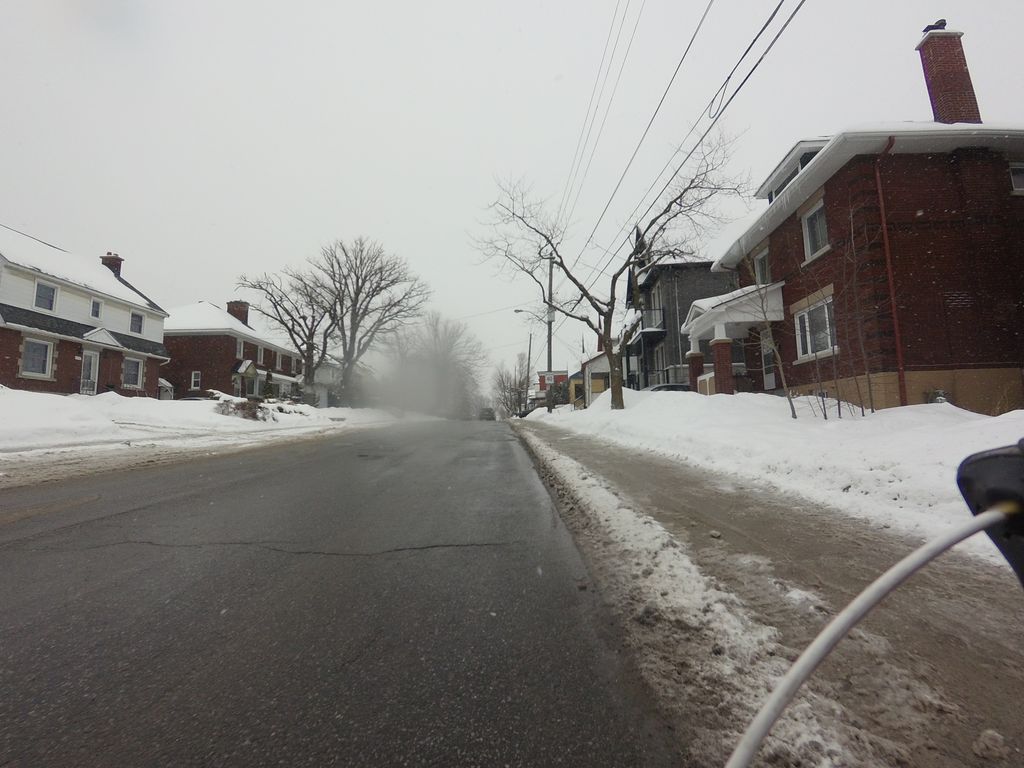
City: ottawa-gatineau